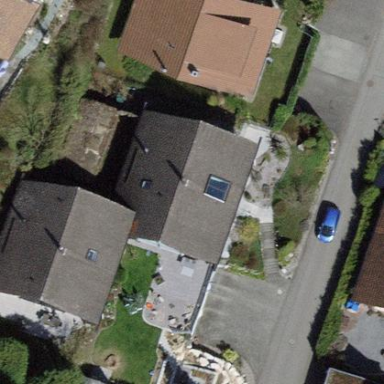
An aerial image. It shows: Residential building.